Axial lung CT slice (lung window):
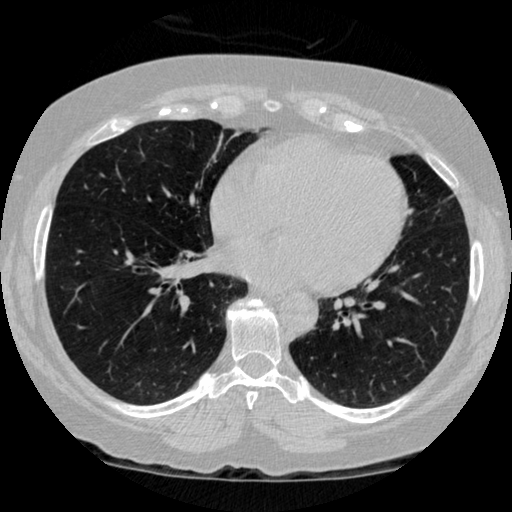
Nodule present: no